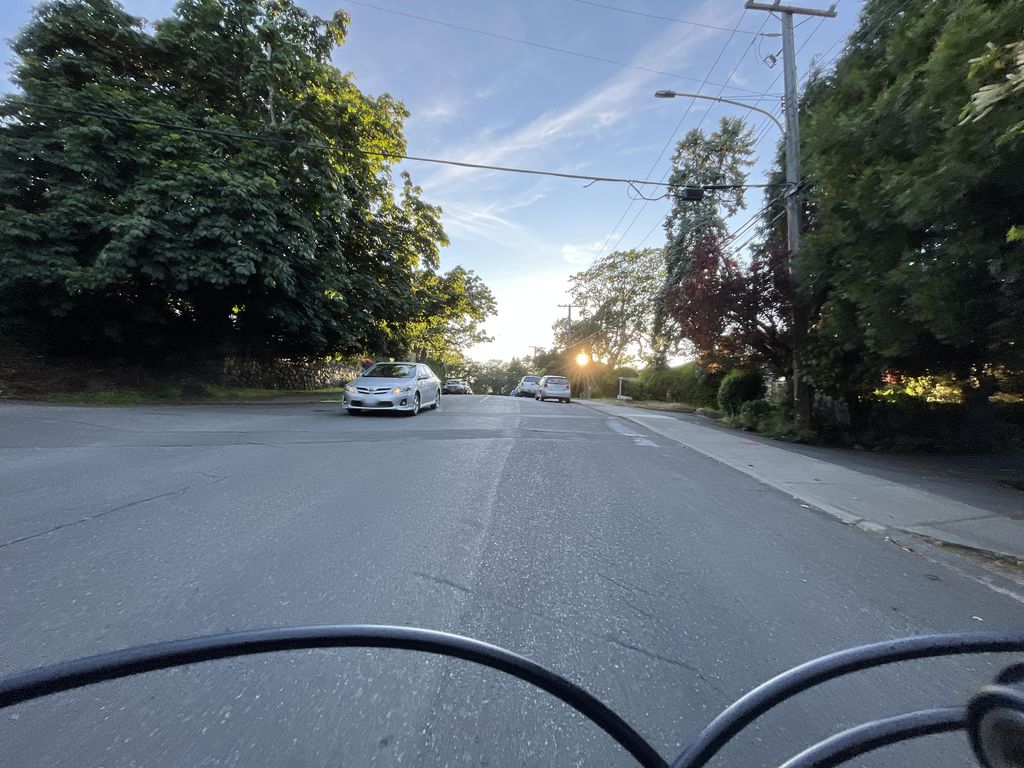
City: victoria